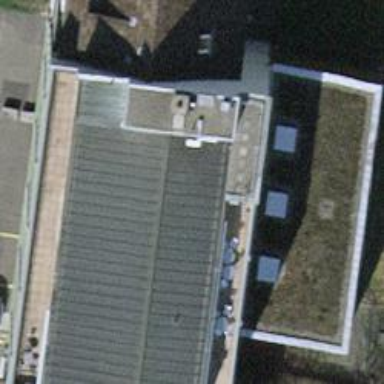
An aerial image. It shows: Commercial building.